Field crop: maize
Growth stage: 2
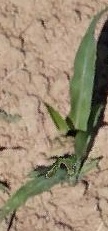
Species: maize